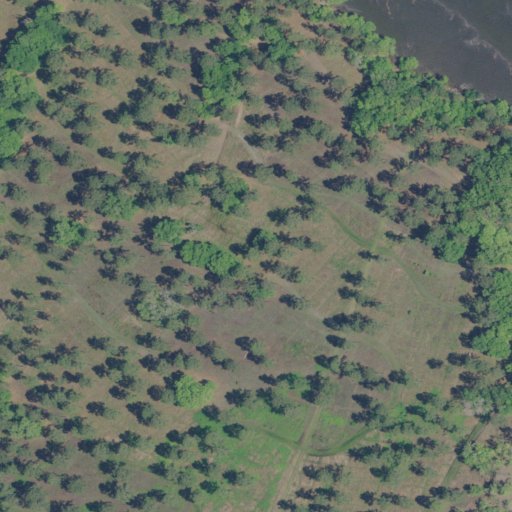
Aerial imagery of cape in South Carolina named Long Point containing evergreen forest, deciduous forest, woody wetlands, herbaceous wetlands, mixed forest, and open water